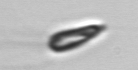
Label: Chrysochromulina